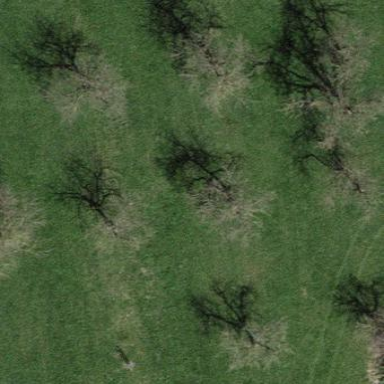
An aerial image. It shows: Orchard.